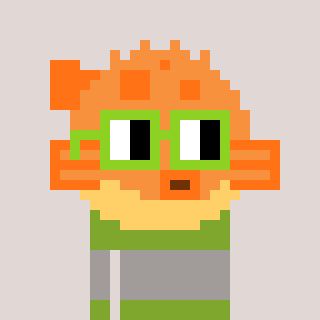
a pixel art character with square light green glasses, a pufferfish-shaped head and a slimegreen-colored body on a warm background